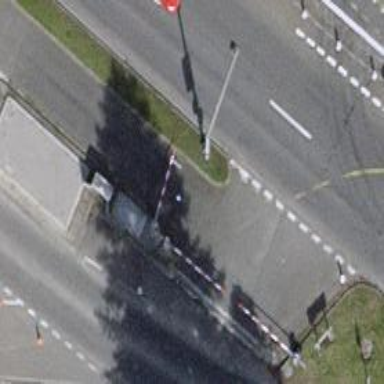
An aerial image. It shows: Lift gate barrier.